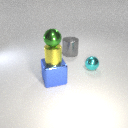
large gray metal cylinder behind large blue metal cube